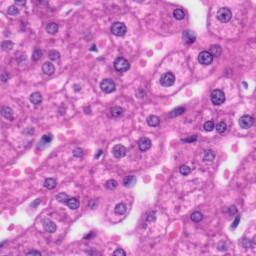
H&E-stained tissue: Liver